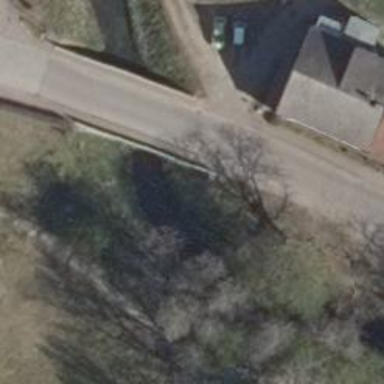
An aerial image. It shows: Unclassified road with bridge. Both sides of the road have sidewalks.